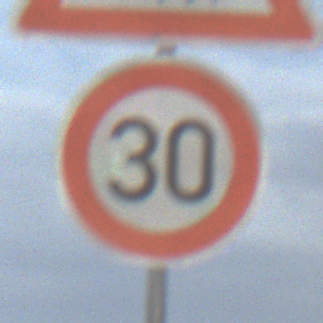
Verkehrszeichen: Geschwindigkeit30
Zusatzzeichen oben: ReiterRechts
Umgebung: Outdoor, Nature
Tageszeit: Night
Wetter: Overcast
Licht: Artificial
Jahreszeit: NotSpecified
Kontrast: LowContrast